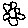
Label: flower